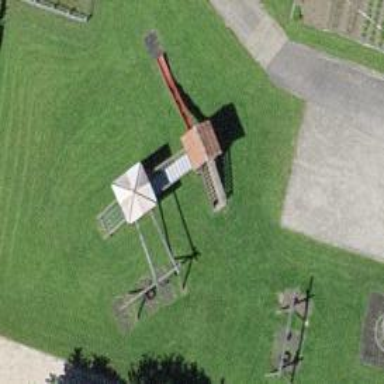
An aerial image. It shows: Playground area for leisure land.